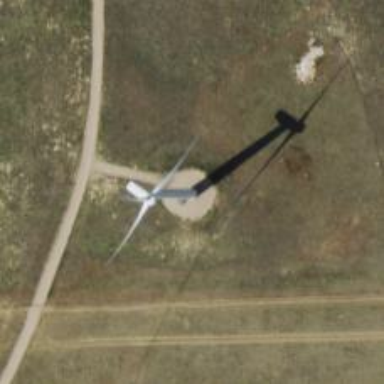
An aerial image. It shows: Wind power generator employing wind turbines.